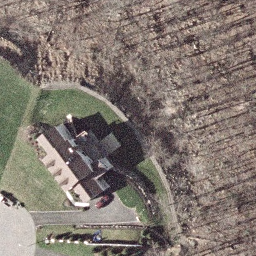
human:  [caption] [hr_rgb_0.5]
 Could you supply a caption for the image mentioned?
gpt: A villa is surrounded by lawn in the sparse residential area .

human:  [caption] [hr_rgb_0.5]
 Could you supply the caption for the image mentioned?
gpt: A villa with lawn surrounded in the sparse residential area .

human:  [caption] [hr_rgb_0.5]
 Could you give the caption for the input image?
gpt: There is a villa in the spase residential area .

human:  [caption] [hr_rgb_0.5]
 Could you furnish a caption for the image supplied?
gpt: This is a sparse residential area with a villa surrounded by lawn .

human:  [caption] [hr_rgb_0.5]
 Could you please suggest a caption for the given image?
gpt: A villa with plants surrounded is in the sparse residential area .